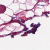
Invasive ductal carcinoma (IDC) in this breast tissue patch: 0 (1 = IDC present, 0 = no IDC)